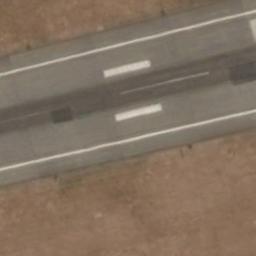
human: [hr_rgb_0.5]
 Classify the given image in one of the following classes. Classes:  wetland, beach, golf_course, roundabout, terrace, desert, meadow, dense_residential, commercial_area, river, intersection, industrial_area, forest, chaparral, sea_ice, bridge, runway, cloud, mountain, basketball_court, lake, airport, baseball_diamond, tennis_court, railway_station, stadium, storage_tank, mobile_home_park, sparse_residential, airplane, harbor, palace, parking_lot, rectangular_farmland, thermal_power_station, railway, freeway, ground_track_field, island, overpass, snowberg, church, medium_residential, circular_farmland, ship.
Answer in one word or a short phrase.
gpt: runway